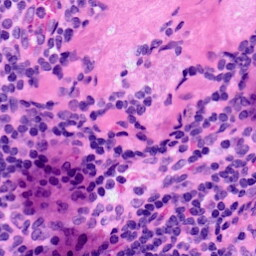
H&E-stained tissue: LymphNode